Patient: sex M, age 66
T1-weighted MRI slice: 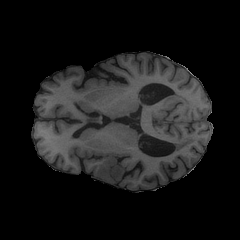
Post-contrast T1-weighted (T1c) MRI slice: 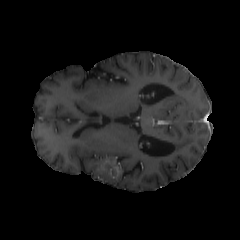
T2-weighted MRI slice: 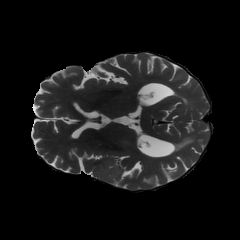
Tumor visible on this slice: yes
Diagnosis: Glioblastoma, IDH-wildtype
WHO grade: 4